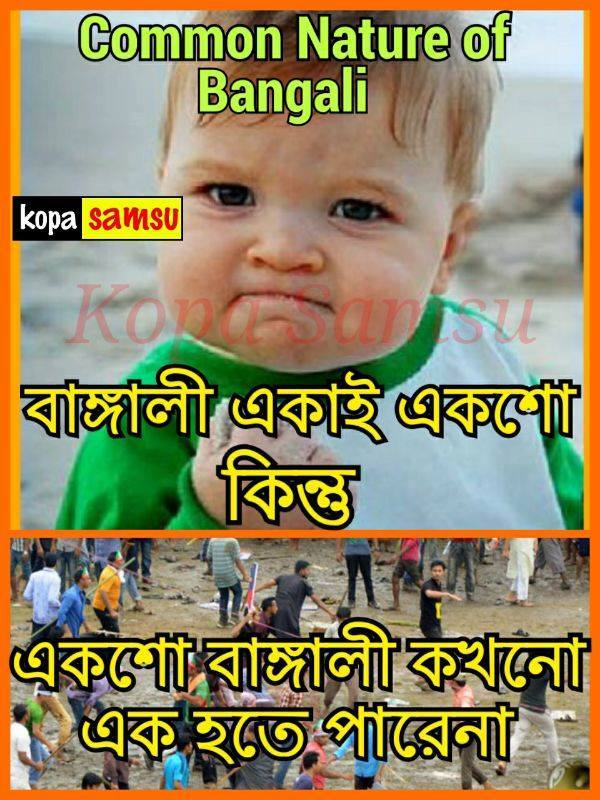
Caption: বাঙালি একাই একশো কিন্তু একশো বাঙালি কখনো এক হতে পারেনা
Label: non-hate